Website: bh-photo
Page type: cross-sells
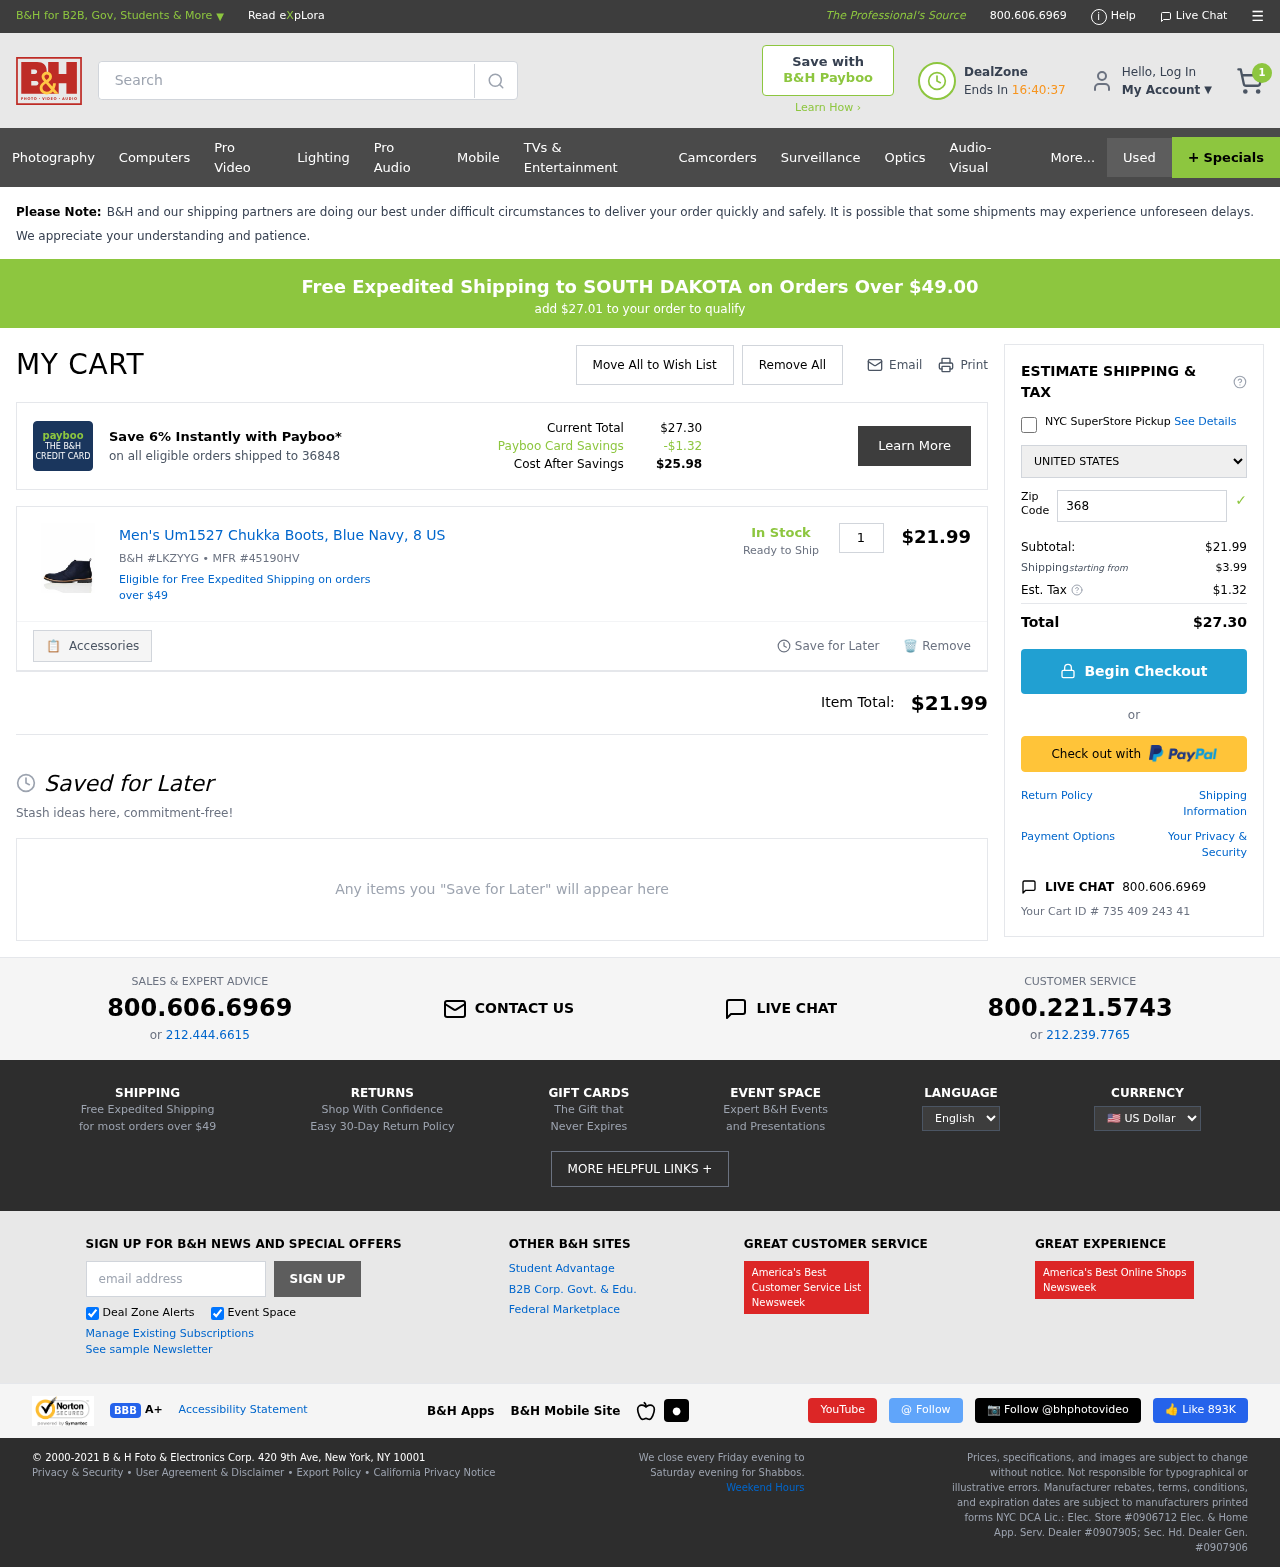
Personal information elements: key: PII_COUNTRY
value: United States
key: PII_POSTCODE
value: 36848
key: PII_STATE
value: SOUTH DAKOTA
Product elements: key: PRODUCT1_NAME
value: Men's Um1527 Chukka Boots, Blue Navy, 8 US
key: PRODUCT1_PRICE
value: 21.99
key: PRODUCT1_QUANTITY
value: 1
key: PRODUCT1_SKU
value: B&H #LKZYYG
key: PRODUCT1_MFR
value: MFR #45190HV
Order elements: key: ORDER_NUM_ITEMS
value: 1
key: SHIPPING_THRESHOLD_REMAINING
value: $27.01
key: ORDER_TOTAL
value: $27.30
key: ORDER_SUBTOTAL
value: $21.99
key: ORDER_SHIPPING_COST
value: $3.99
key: ORDER_TAX
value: $1.32
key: ORDER_ID
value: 735 409 243 41
Search elements: key: HEADER_SEARCH
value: Search
Other elements: key: PAYBOO_SAVINGS
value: -$1.32
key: COST_AFTER_SAVINGS
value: $25.98